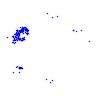
Particle: proton